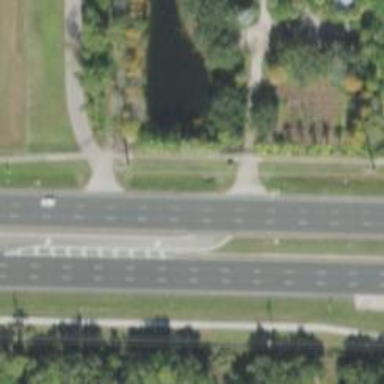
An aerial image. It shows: Trunk link highway.